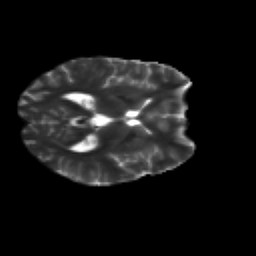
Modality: T2w
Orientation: axial
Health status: healthy
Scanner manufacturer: siemens
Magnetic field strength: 3 T
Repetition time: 12 s
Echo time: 0.092 s